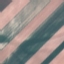
Land use / land cover: AnnualCrop